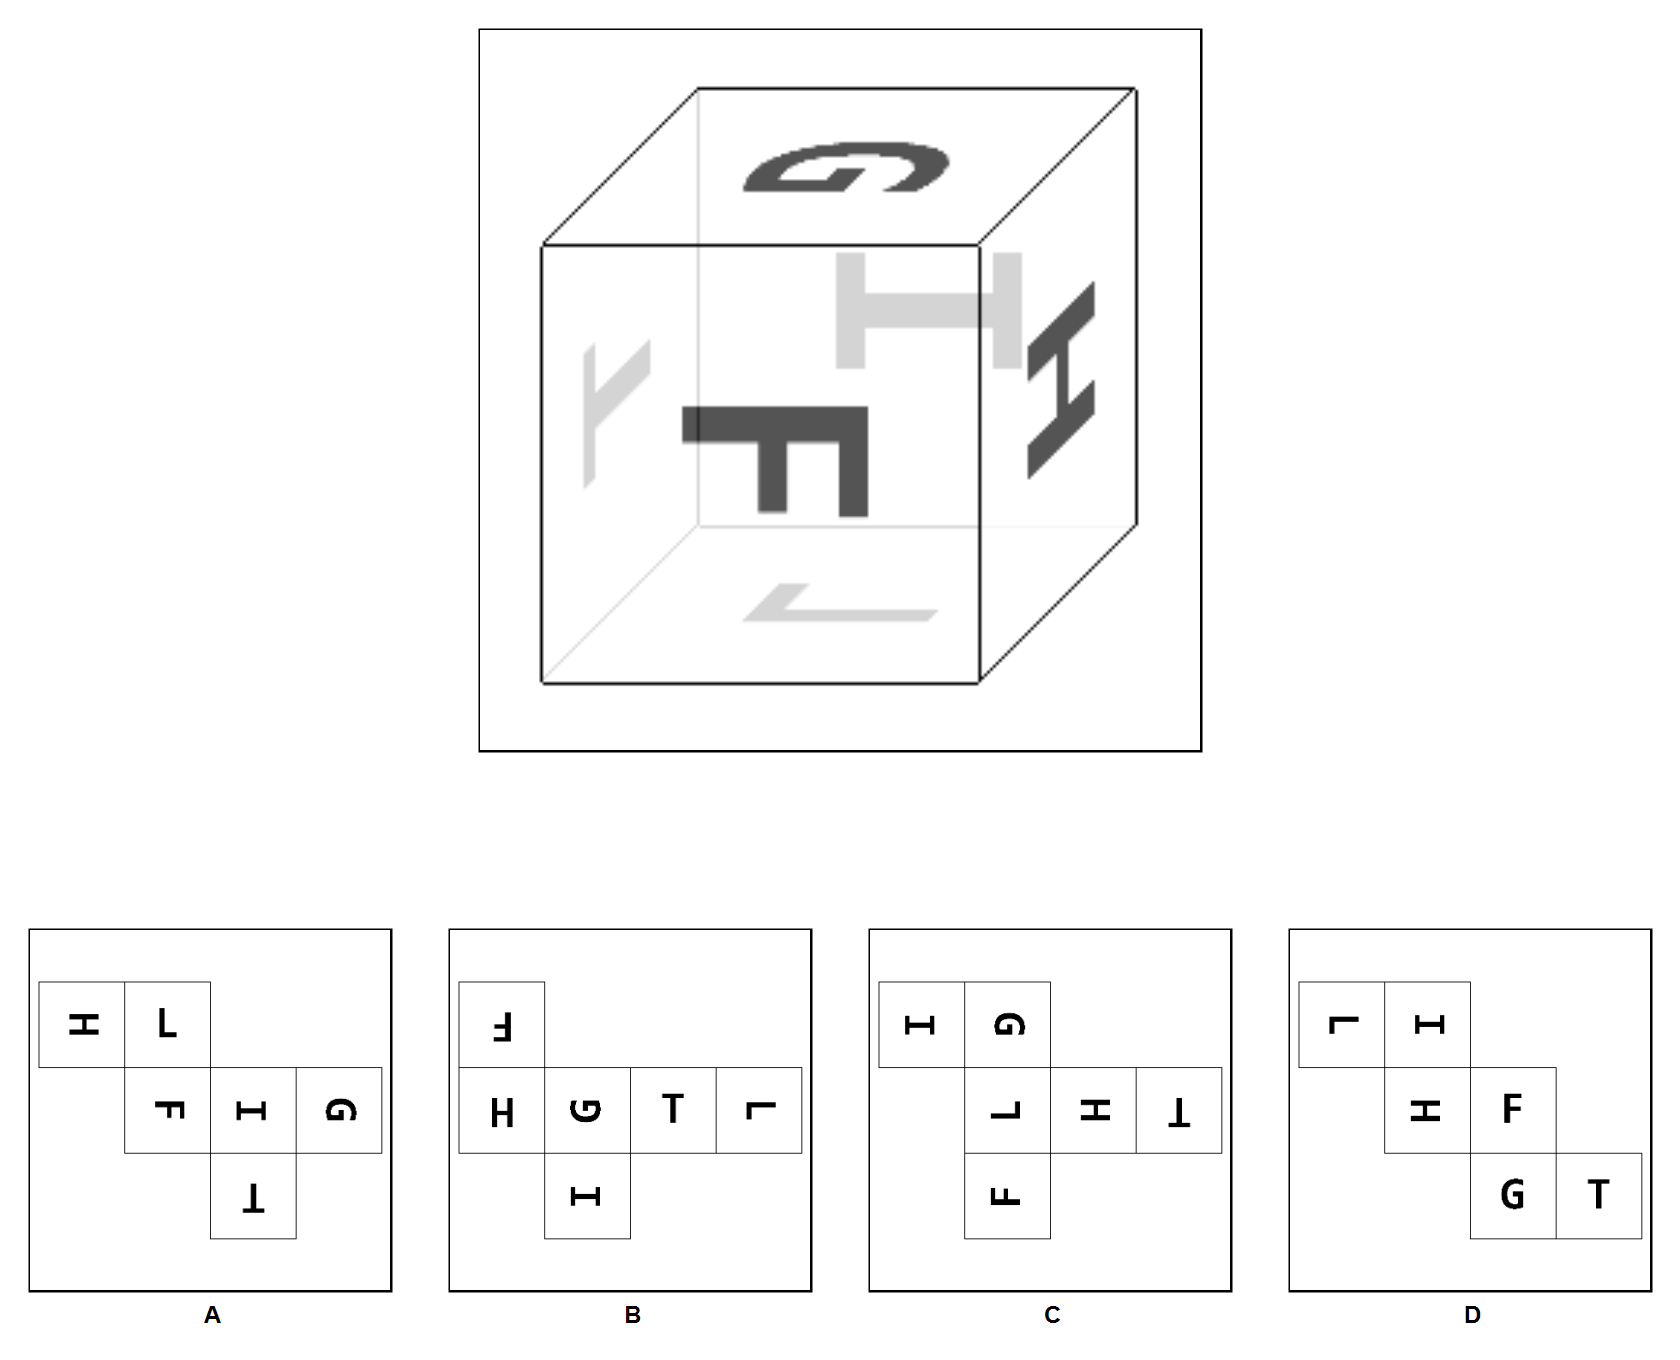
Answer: B